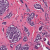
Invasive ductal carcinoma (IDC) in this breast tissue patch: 1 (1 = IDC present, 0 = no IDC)